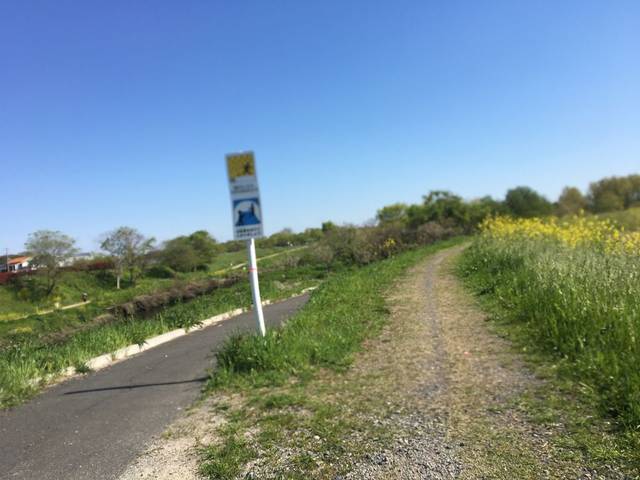
Region: Japan
Coordinates: 35.812, 139.609